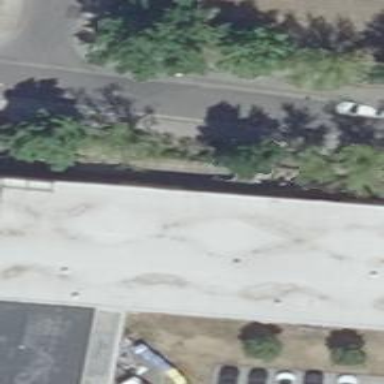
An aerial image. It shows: Commercial building.